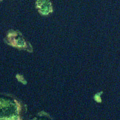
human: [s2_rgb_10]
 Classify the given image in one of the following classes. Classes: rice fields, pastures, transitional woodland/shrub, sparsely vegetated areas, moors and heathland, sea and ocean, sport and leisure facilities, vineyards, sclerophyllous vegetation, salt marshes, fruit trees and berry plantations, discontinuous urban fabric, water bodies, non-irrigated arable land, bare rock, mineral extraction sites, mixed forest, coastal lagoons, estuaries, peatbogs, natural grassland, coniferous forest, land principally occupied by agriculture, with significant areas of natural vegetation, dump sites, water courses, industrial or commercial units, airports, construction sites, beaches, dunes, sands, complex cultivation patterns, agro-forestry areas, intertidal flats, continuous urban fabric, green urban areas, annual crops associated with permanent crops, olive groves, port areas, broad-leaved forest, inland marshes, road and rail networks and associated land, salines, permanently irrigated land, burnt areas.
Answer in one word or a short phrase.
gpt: water bodies